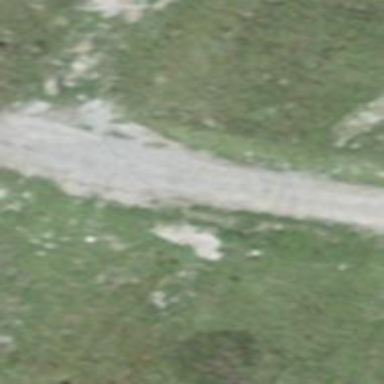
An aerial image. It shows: Gravel track with Grade 3 quality.